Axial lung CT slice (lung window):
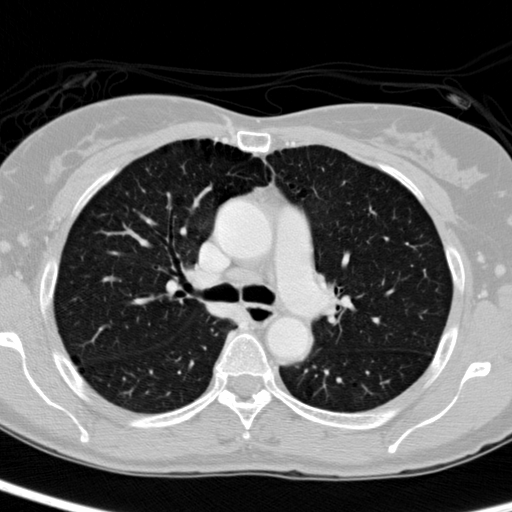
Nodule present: no